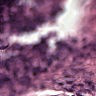
Metastatic tissue present: no